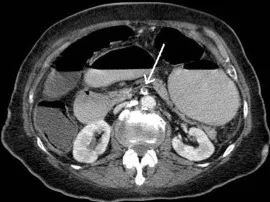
Parasagittal images from a computed tomography scan of the abdomen demonstrating a heavily calcified aorta and superior mesenteric artery. No intravenous contrast can be seen within the superior mesenteric artery (arrow), suggesting total or subtotal occlusion.
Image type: radiology (ct)